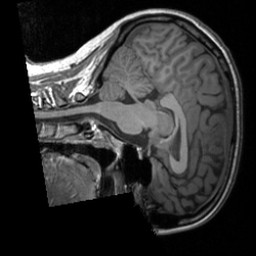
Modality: T1w
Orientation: sagittal
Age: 22
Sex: female
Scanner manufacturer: siemens
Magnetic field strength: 3 T
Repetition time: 1.9 s
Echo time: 0.00226 s